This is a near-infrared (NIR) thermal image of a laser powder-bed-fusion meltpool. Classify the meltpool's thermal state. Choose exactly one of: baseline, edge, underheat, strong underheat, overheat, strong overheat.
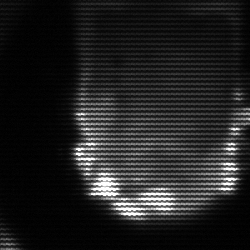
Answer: baseline